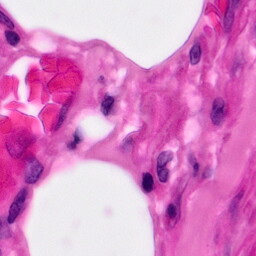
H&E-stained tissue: Pancreatic